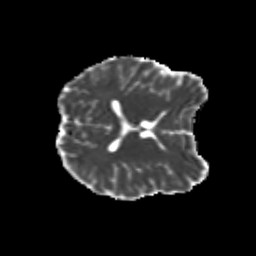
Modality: MD
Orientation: axial
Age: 19
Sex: male
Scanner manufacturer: siemens
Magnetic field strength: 3 T
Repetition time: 3.5 s
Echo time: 0.104 s